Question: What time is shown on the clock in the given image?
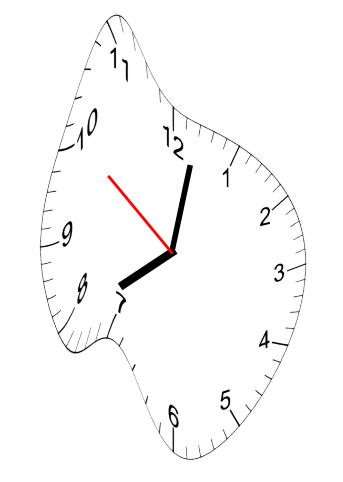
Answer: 08:01:51